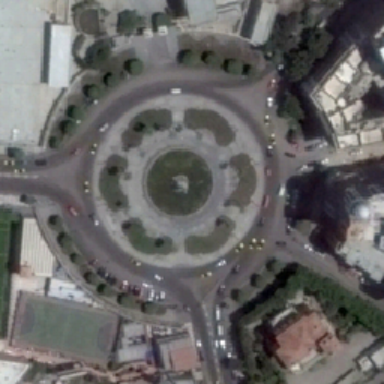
One can lead to all directions around two green buildings of large disk .